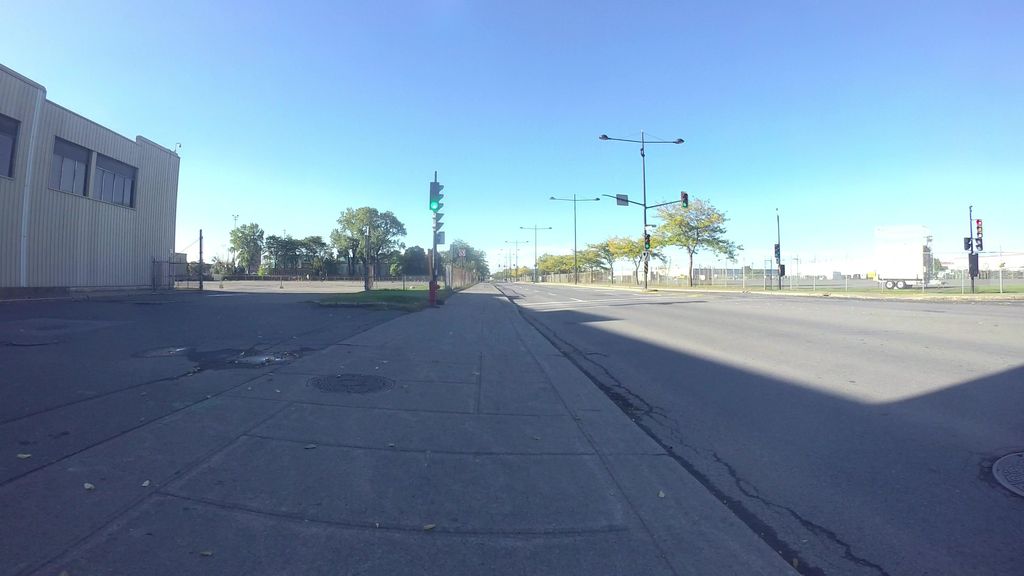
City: montreal